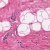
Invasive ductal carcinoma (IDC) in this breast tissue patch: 0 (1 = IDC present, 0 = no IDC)